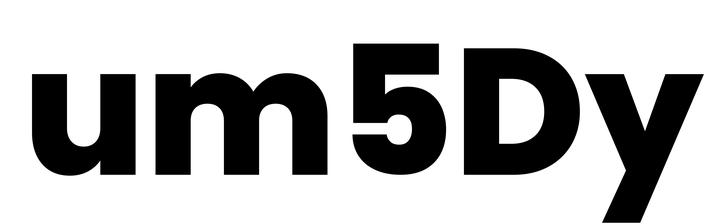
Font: Poppins-ExtraBold